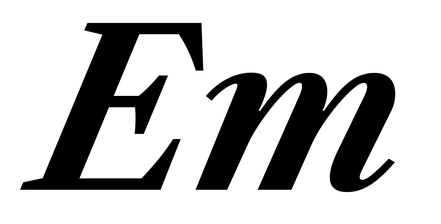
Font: LibreCaslonText-Italic_Bold_Italic